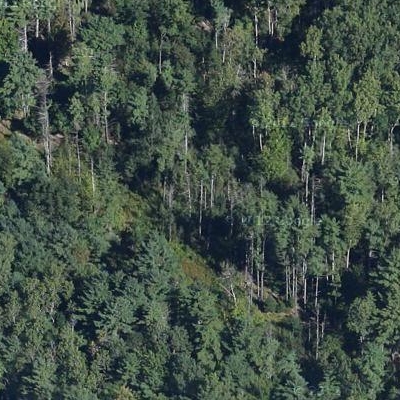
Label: eForest